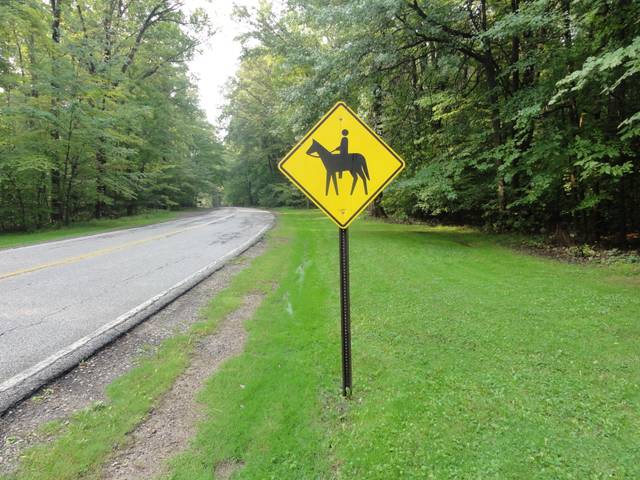
Region: United States
Coordinates: 41.578, -81.431